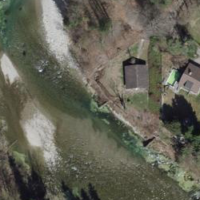
EUNIS habitat code: 15
Species observed at this site:
Filipendula ulmaria